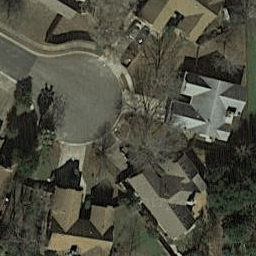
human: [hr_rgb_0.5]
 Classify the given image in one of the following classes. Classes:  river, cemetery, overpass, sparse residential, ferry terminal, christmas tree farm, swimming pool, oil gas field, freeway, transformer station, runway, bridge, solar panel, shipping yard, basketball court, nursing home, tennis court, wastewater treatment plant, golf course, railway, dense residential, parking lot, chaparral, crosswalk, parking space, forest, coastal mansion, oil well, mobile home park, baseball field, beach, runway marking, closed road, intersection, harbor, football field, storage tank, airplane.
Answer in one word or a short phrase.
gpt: closed road